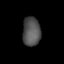
Tissue: lung
Cell type: Epithelial cells
Senescence score: 0.1843
Nuclear area (px): 509
Mean DAPI intensity: 81.397